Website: home-depot
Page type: account-dashboard
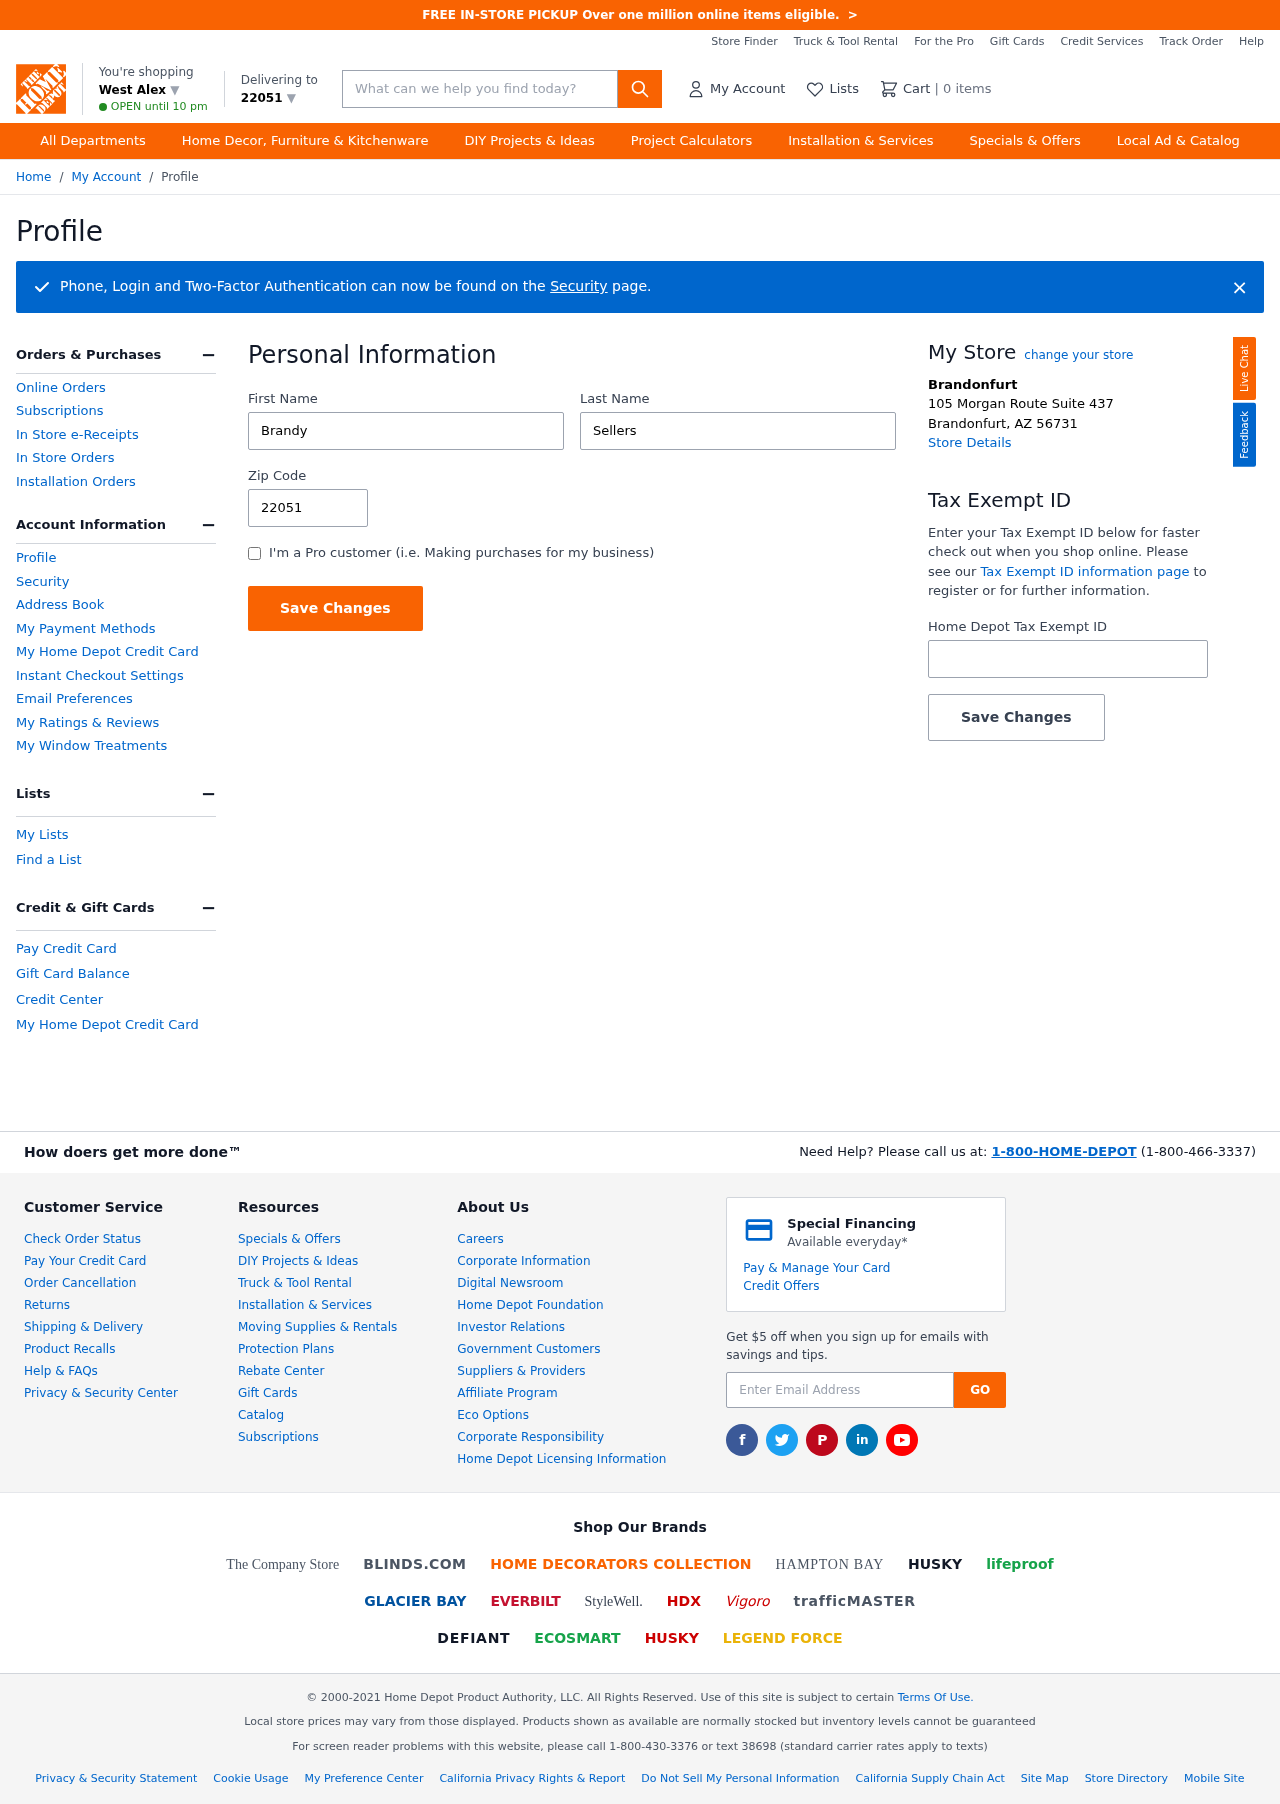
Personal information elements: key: PII_CITY
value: West Alex ▼
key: PII_FIRSTNAME
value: Brandy
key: PII_LASTNAME
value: Sellers
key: PII_LOCATION1_CITY
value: Brandonfurt
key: PII_LOCATION1_CITY_STATE_ZIP
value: Brandonfurt, AZ 56731
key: PII_LOCATION1_STREET
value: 105 Morgan Route Suite 437
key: PII_POSTCODE
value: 22051 ▼
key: PII_POSTCODE
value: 22051
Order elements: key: ORDER_NUM_ITEMS
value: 0
Search elements: key: HEADER_SEARCH
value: What can we help you find today?